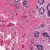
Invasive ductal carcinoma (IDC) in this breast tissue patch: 0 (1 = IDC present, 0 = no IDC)